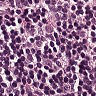
Metastatic tissue present: yes